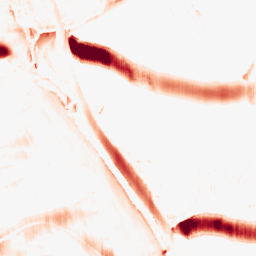
Category: morphological
Decomposition family: morphological_ellipse
Decomposition parameters: operation: opening
width: 30
height: 5
Upsampling method: cubic_mitchell
Upsampling parameters: scale: 8
Upsampling scale: 8